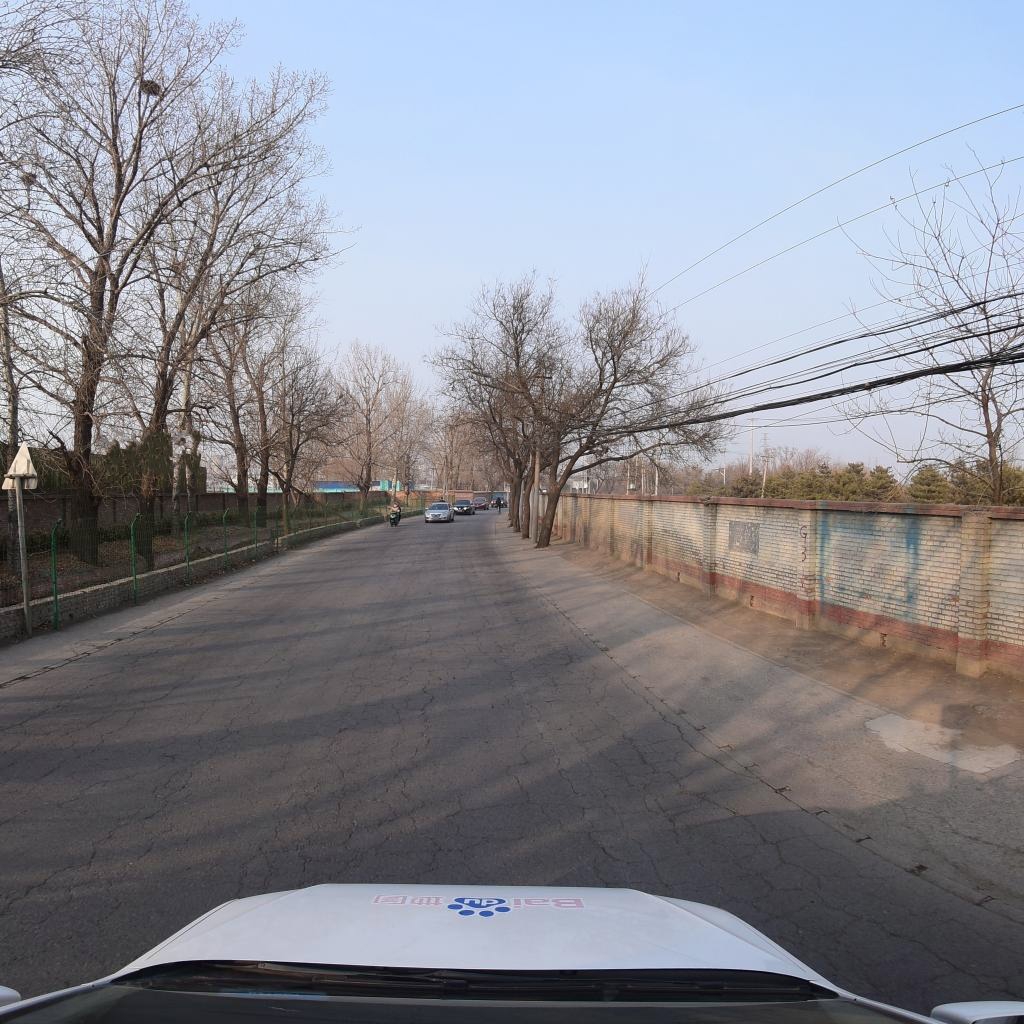
Region: Fengtai
Road damage annotations: alligator crack